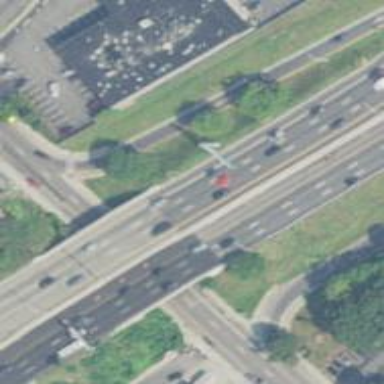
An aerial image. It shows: Motorway bridge with asphalt surface.